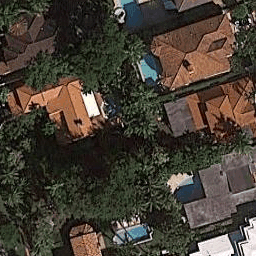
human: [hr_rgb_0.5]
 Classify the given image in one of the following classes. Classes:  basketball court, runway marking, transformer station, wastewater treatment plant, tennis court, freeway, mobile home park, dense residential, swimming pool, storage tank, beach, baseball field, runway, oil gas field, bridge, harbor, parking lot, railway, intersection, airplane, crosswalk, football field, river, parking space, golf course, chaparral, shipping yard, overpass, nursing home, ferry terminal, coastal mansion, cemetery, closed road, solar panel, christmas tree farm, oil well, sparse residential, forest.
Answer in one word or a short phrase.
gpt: coastal mansion